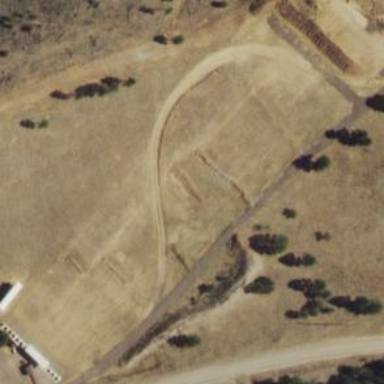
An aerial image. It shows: Shooting range located on pitch meant for leisure land activities.